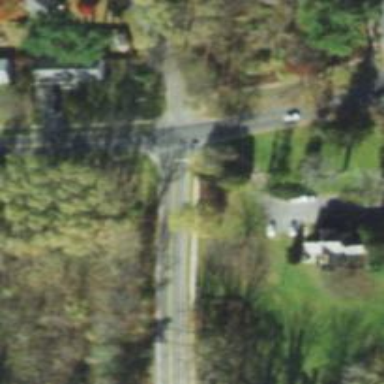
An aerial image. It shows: Marked crossing on footway.